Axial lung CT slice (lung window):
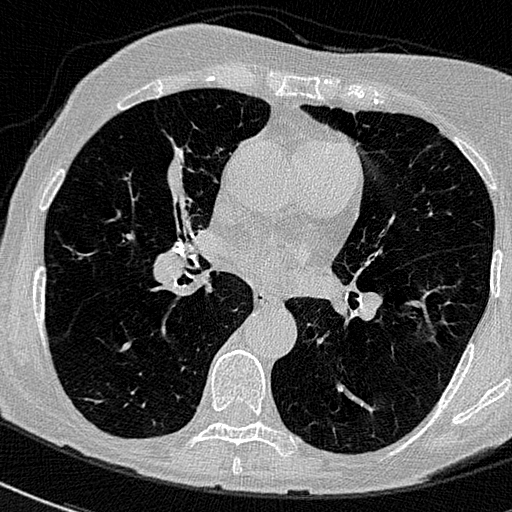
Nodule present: no